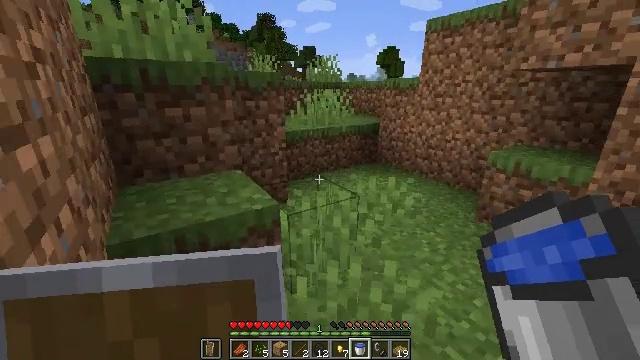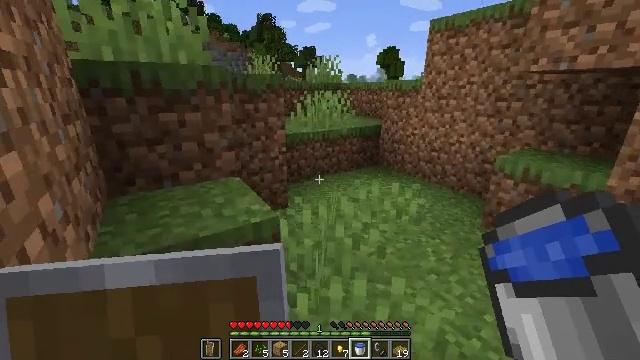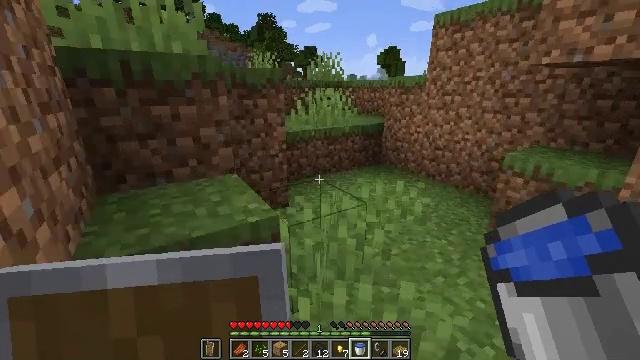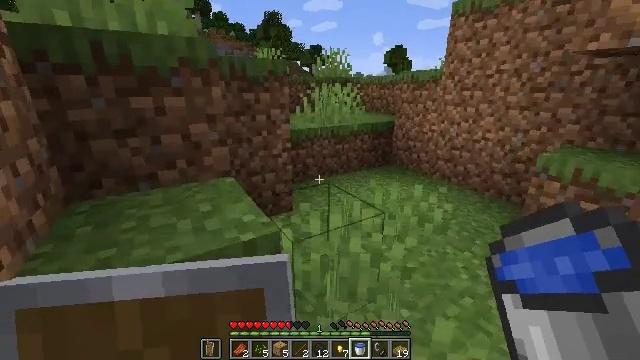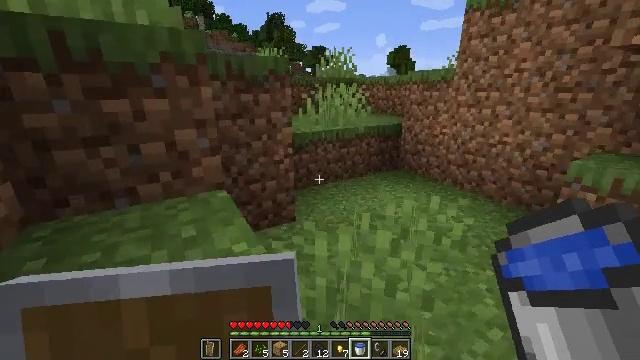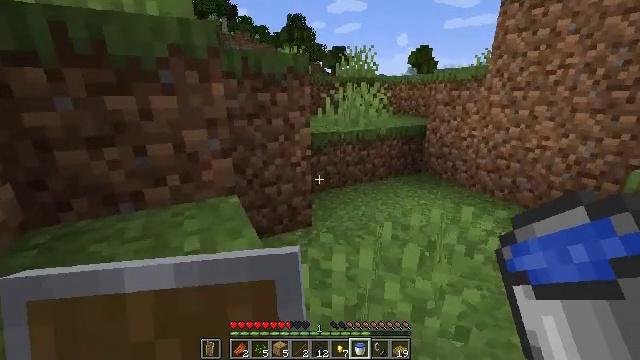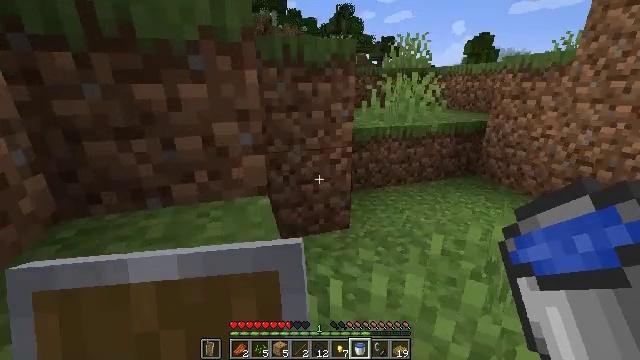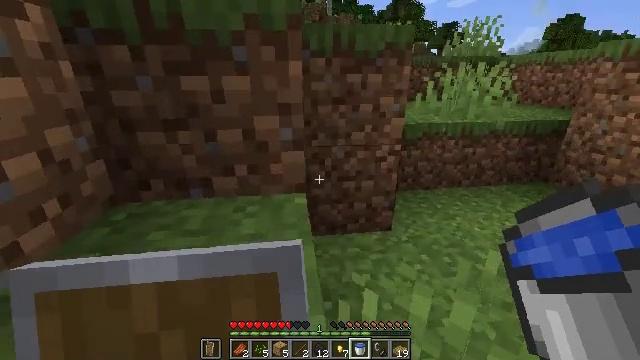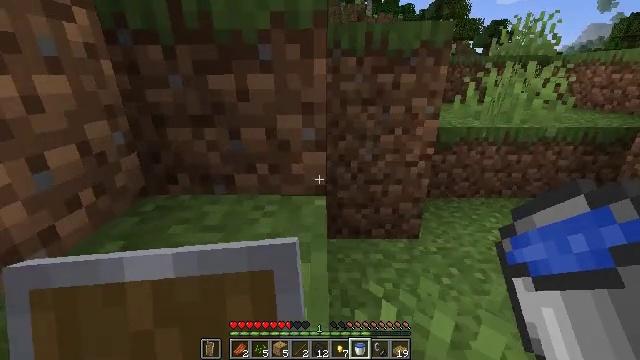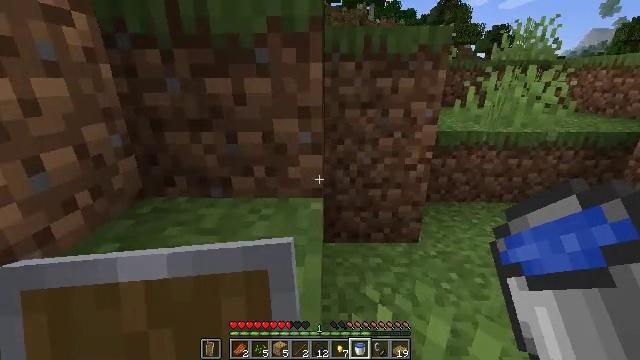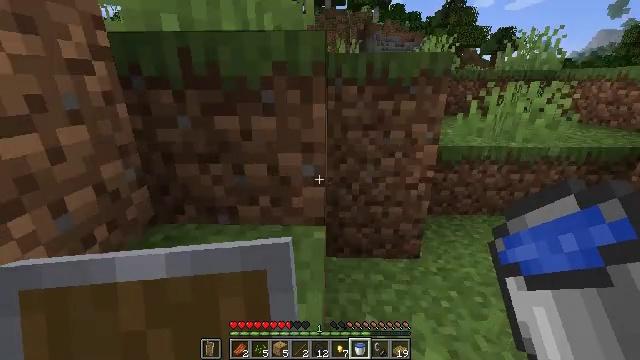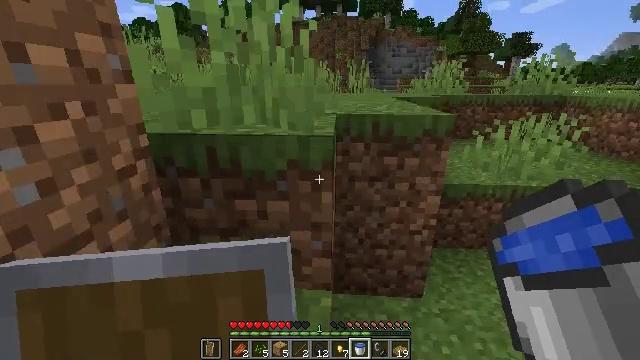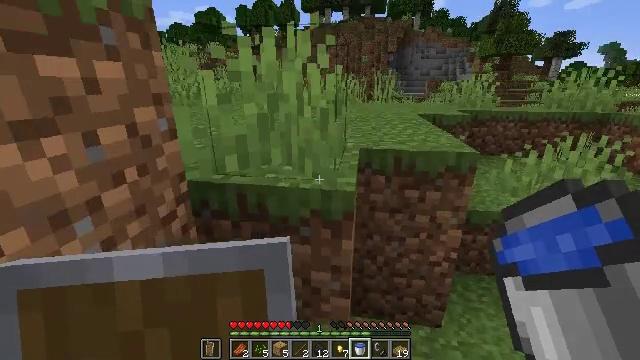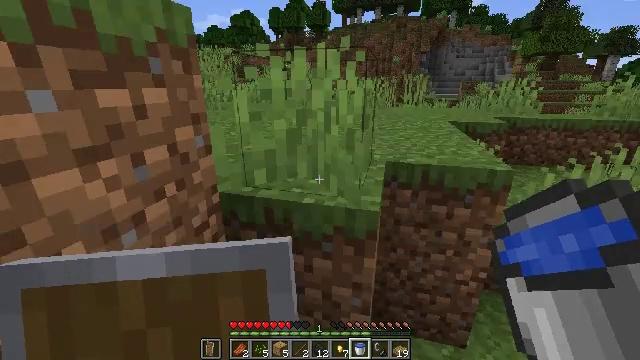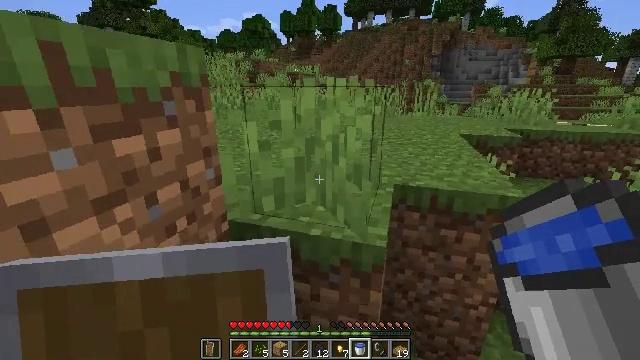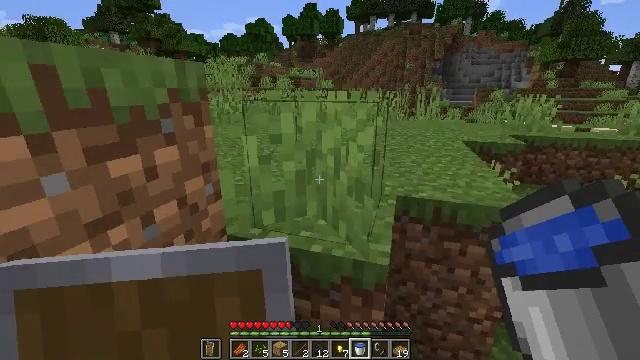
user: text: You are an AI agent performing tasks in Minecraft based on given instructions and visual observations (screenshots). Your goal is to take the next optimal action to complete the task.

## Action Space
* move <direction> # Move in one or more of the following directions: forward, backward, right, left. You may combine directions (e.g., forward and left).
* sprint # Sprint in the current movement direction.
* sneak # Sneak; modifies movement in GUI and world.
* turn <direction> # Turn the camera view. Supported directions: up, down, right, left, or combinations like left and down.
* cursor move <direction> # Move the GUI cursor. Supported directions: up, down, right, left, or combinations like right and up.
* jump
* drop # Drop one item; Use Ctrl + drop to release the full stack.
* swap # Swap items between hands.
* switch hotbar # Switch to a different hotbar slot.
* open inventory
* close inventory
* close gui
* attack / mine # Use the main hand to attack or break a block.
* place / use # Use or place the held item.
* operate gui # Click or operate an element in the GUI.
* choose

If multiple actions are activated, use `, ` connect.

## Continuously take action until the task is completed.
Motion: motion action
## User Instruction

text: Mine the magma block in the nether.
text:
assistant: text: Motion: move forward, jump
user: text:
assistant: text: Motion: move forward, jump
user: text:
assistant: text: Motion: move forward, turn left, jump
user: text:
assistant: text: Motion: move forward, jump
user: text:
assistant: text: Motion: move forward, turn left, jump
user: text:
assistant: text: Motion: move forward, turn left and down, jump
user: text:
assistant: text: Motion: move forward, turn left and down, jump
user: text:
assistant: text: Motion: move forward, turn left, jump
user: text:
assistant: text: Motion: move forward, jump
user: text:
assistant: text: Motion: move forward, jump
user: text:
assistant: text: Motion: move forward, turn left, jump
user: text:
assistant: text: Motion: move forward, turn left, jump
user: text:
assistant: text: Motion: move forward, turn left, jump
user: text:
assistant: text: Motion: move forward, turn left, jump
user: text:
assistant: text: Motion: move forward, jump
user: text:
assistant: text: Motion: move forward, jump
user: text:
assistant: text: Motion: move forward, jump
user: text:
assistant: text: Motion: move forward, jump
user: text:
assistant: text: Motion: move forward, jump
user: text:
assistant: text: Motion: move forward, turn up, jump
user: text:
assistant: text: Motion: move forward, turn up, jump
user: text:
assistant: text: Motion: move forward, turn up, jump
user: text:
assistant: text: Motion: move forward, jump
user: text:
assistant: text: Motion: move forward, jump
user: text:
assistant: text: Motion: move forward, jump
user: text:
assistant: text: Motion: move forward, jump
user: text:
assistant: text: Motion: move forward, jump
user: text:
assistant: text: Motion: move forward, jump
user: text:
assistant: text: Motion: move forward, jump
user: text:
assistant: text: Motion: move forward, jump